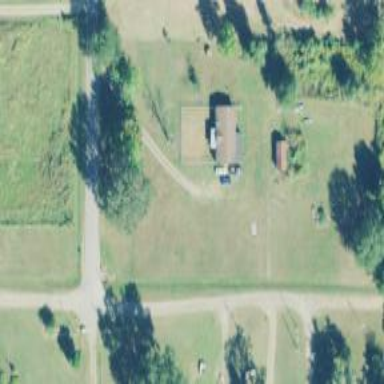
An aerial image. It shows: Driveway leading to service road.